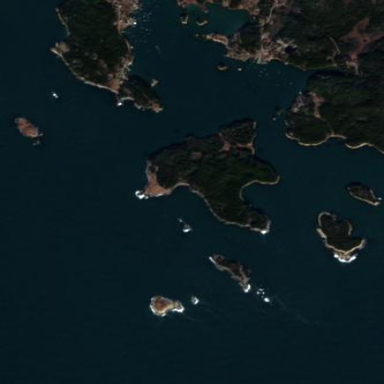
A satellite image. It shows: Island with natural coastline.